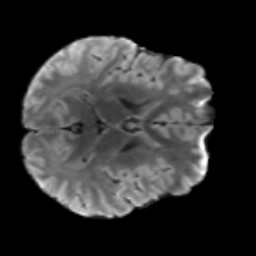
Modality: T2w
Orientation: axial
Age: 24
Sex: female
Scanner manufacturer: siemens
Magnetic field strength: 3 T
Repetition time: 3.5 s
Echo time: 0.086 s